Interaction volume radius: 5 \u00c5
Interaction volume height: 30 \u00c5
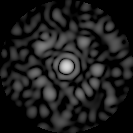
Disorder parameter: 0.8029